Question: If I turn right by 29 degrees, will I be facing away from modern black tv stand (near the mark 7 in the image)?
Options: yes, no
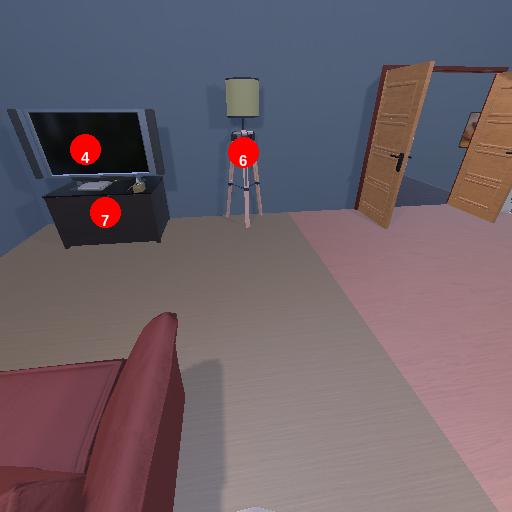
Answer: yes